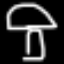
Label: mushroom